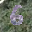
Label: 6